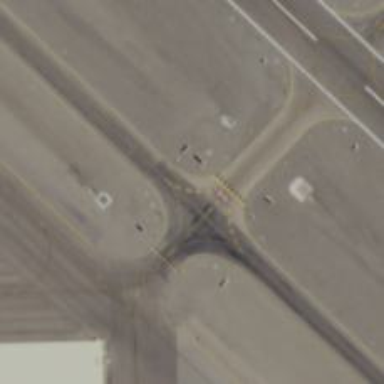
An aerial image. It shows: View of taxiway at the airport.